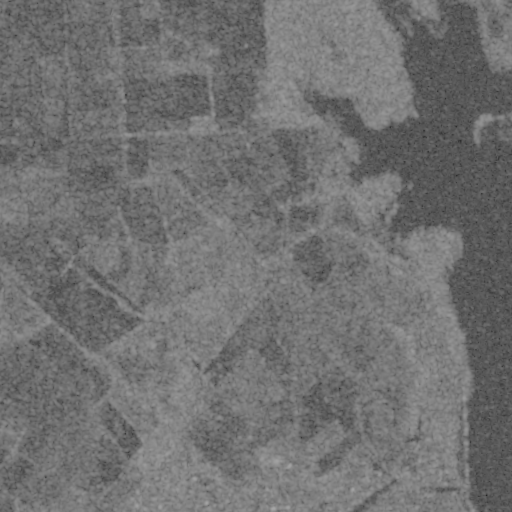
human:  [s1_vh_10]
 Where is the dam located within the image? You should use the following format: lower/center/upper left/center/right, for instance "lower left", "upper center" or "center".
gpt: The dam is located in the lower right of the image.
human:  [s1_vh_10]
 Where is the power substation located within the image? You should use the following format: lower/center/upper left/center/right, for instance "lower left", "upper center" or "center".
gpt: The power substation is located in the lower center of the image.
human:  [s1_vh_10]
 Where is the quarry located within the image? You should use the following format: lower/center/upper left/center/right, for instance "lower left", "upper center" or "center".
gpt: The quarry is located in the lower center of the image.
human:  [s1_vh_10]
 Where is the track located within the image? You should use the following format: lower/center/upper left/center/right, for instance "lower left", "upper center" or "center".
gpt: There is no track in the image.

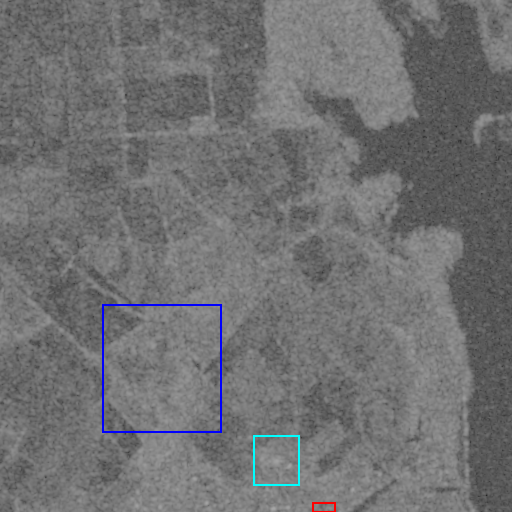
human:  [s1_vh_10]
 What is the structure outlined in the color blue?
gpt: The structure outlined in blue is a crop field.
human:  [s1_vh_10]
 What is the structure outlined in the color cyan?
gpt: The structure outlined in cyan is a power substation.
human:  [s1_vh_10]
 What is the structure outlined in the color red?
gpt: The structure outlined in red is a quarry.
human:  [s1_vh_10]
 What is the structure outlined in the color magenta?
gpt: There is no magenta outline.